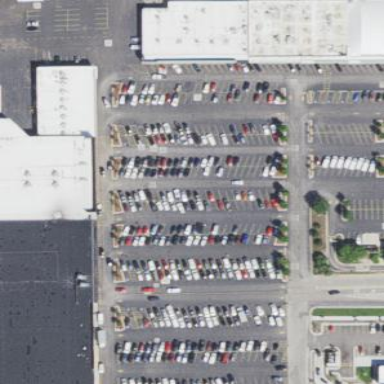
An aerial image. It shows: Retail area.